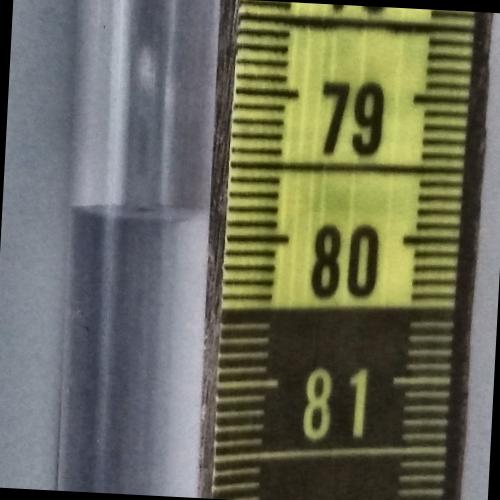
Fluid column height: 79.9 cm